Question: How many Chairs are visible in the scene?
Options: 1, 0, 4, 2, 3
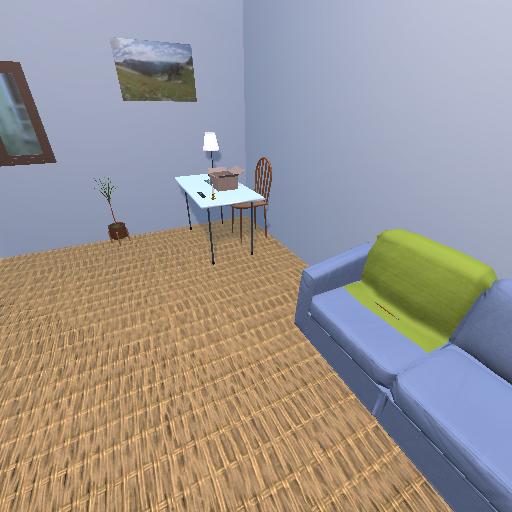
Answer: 1